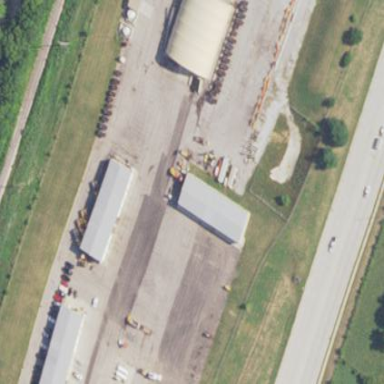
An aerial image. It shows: Industrial area with road maintenance depot. The depot is surrounded by fence.